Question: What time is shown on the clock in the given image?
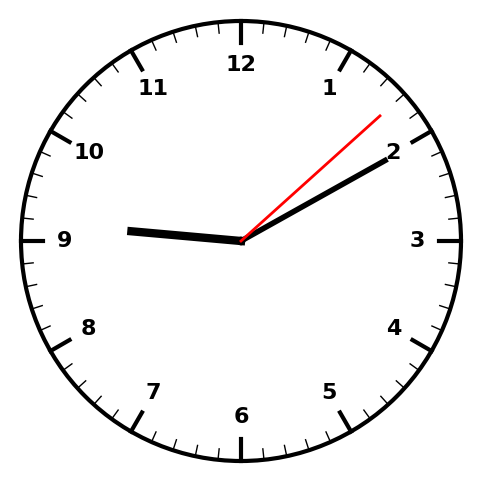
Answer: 09:10:08